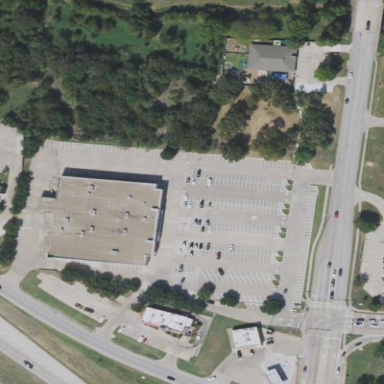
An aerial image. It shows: Retail area.